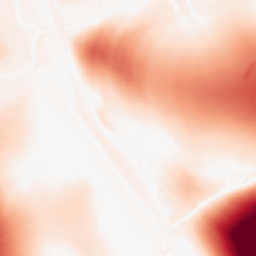
Category: morphological
Decomposition family: morphological
Decomposition parameters: operation: opening
size: 100
Upsampling method: nearest
Upsampling parameters: scale: 2
Upsampling scale: 2